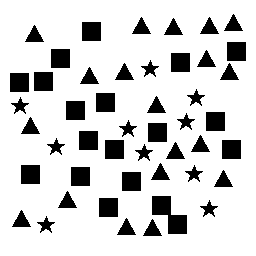
Squares: 19
Triangles: 19
Stars: 10
Total shapes: 48